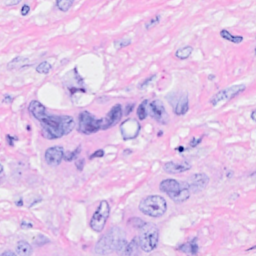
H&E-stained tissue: Breast